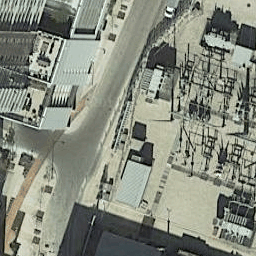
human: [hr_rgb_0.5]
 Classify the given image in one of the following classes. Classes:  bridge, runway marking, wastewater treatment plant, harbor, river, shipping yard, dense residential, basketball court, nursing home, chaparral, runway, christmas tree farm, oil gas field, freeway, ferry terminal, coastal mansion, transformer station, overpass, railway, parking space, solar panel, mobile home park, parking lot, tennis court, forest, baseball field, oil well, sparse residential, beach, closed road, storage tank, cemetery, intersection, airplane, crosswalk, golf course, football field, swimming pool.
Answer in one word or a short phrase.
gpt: transformer station